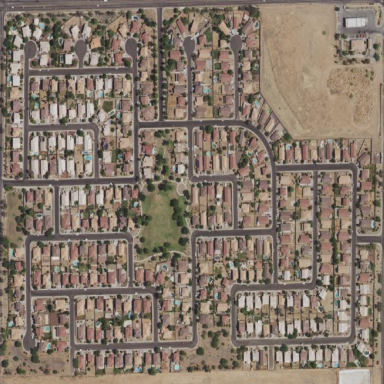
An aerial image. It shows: This residential area consists of single-family homes.